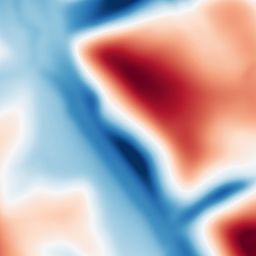
Category: multiscale
Decomposition family: dog
Decomposition parameters: sigma_low: 5
sigma_high: 50
Upsampling method: bicubic_3x
Upsampling parameters: scale: 3
Upsampling scale: 3